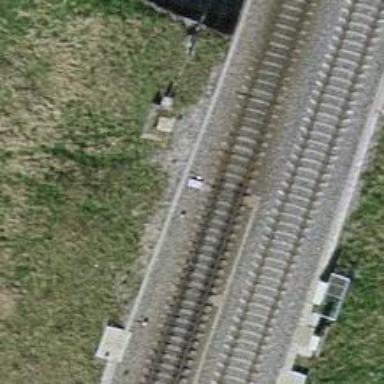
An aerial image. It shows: Railway switch.